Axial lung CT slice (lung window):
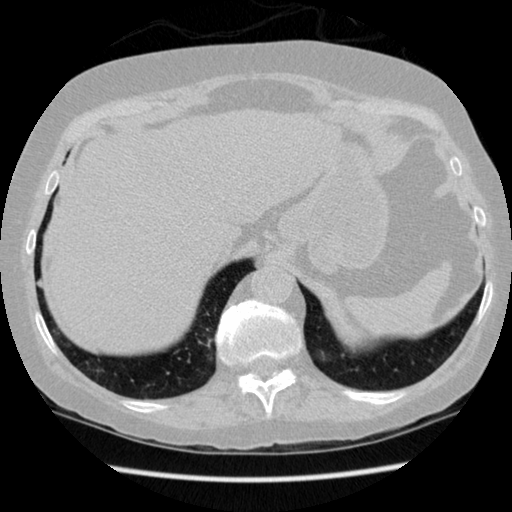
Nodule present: yes
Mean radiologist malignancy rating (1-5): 1